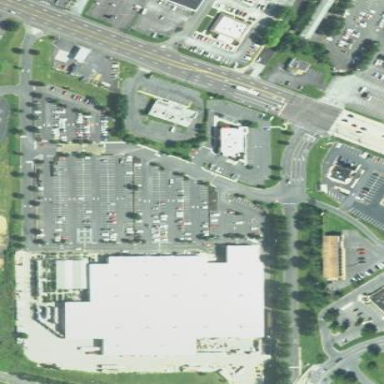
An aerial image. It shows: Retail area.